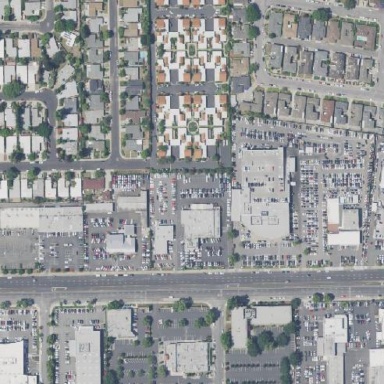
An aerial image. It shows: Retail area.